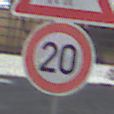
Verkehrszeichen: Geschwindigkeit20
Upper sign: ViehtriebLinks
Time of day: MorningAfternoon
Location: Outdoor (RoadRail)
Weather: PartlyCloudy
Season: NotSpecified
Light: Natural